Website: lowes
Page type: customer-info-address
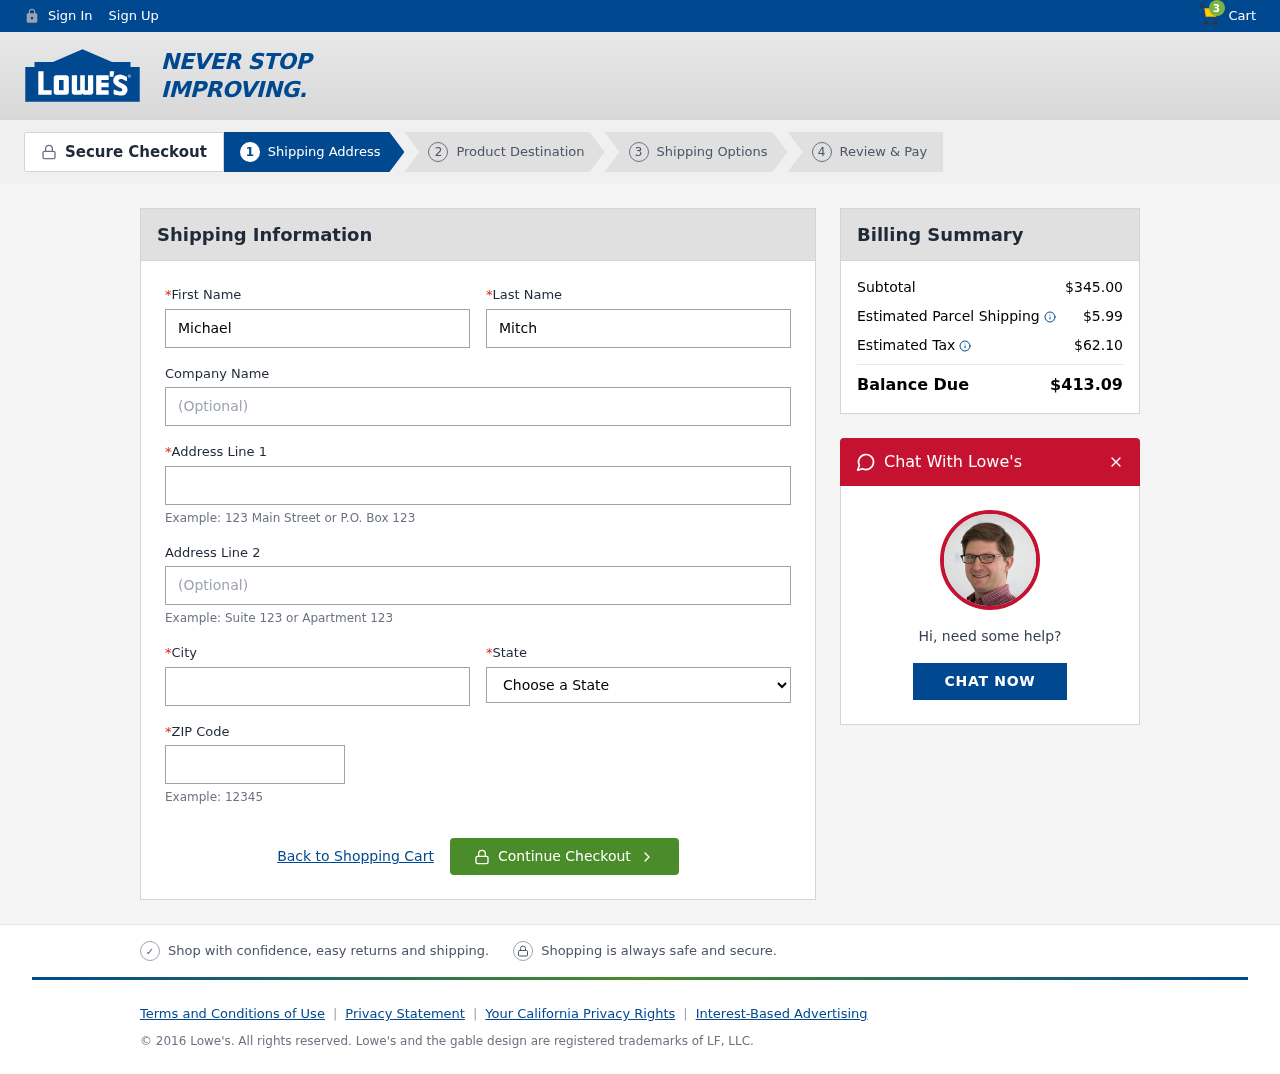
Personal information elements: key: PII_CITY
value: South John
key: PII_COMPANY
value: Choi, Cooper and Price
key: PII_FIRSTNAME
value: Michael
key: PII_LASTNAME
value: Mitchell
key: PII_POSTCODE
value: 33665
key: PII_STATE
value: MP
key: PII_STREET
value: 971 Ronald Extensions
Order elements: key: ORDER_NUM_ITEMS
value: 3
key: ORDER_SUBTOTAL
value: $345.00
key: ORDER_SHIPPING_COST
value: $5.99
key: ORDER_TAX
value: $62.10
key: ORDER_TOTAL
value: $413.09